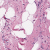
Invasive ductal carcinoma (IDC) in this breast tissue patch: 0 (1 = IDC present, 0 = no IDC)